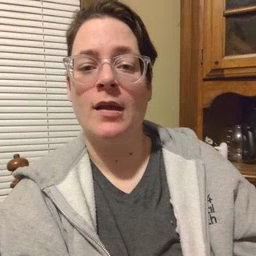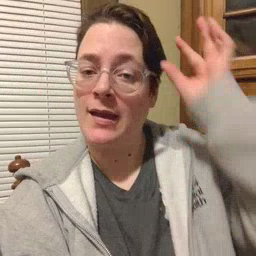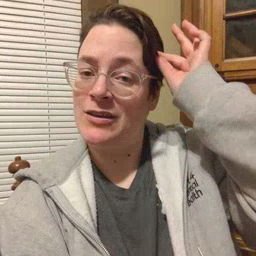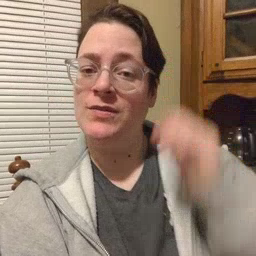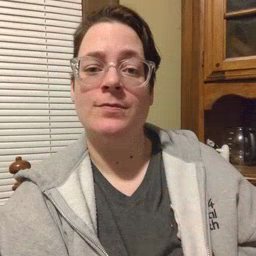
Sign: hair